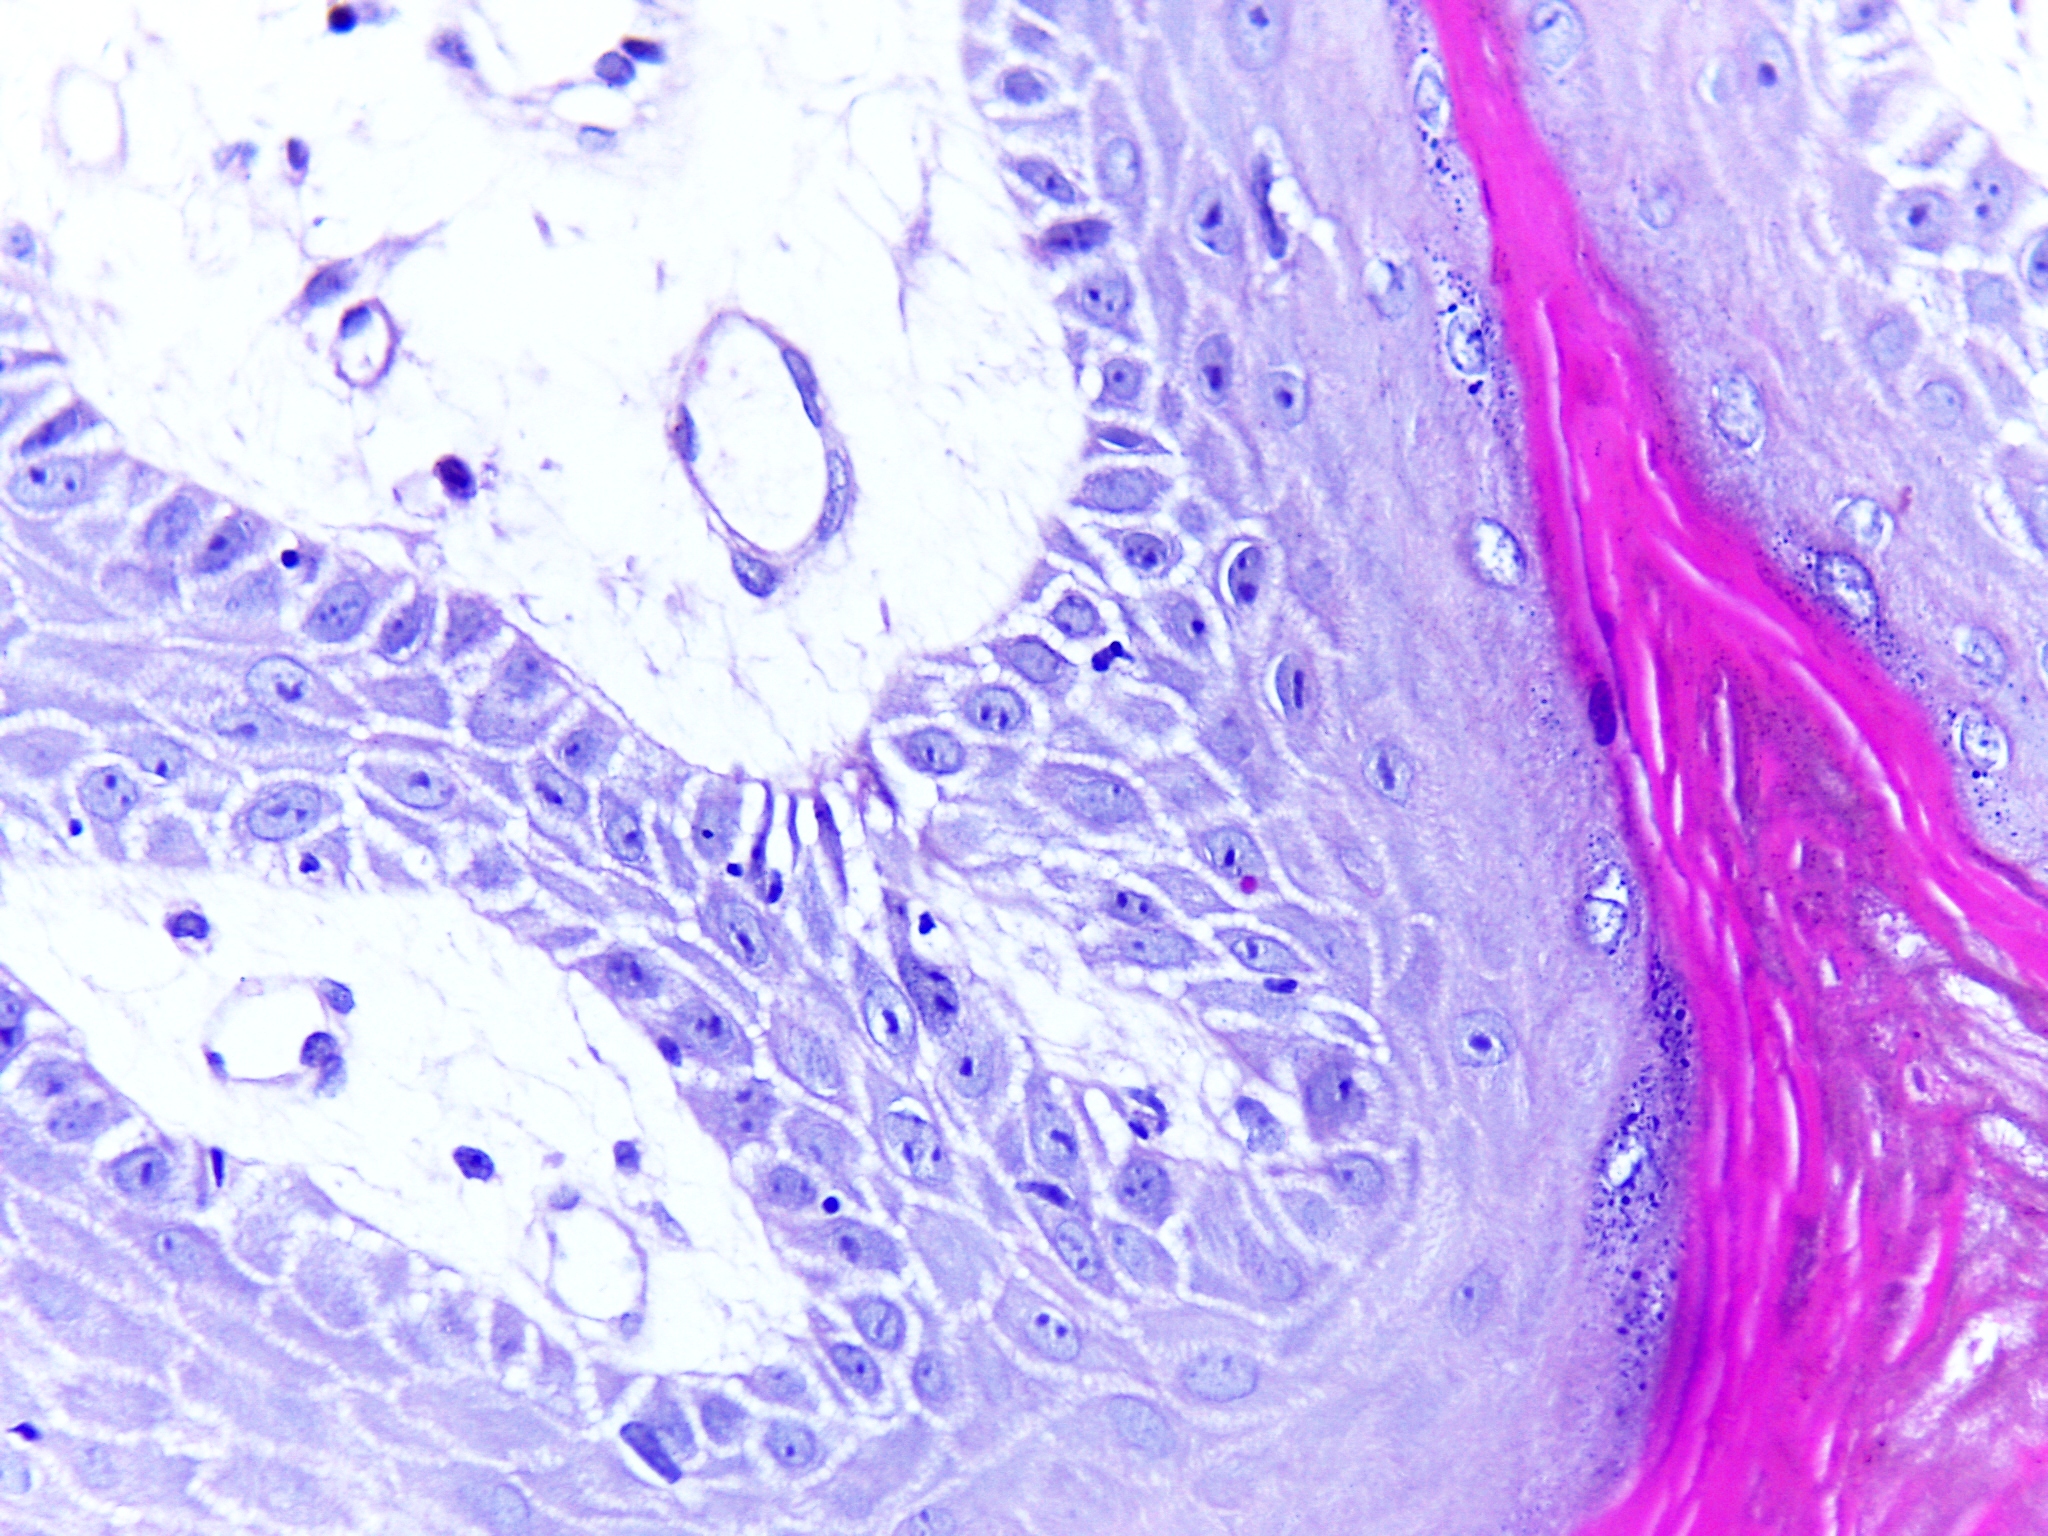
Diagnosis: OSCC